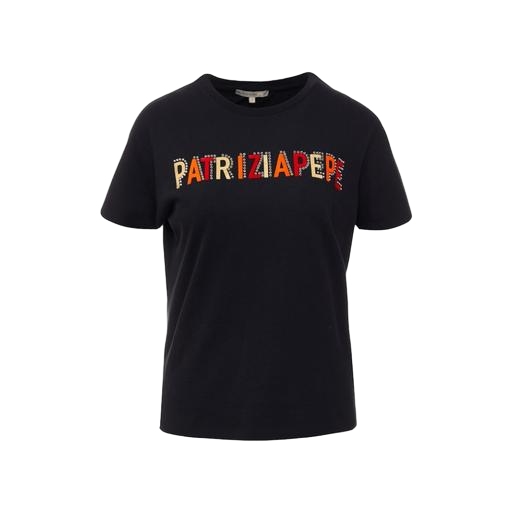
multicolor dp curve navy tee, black printed t-shirt, multicolor black embroidered logo t-shirt, white background